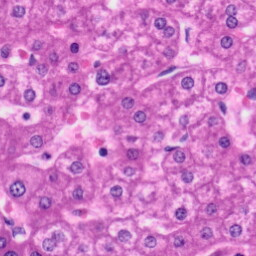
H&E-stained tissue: Liver